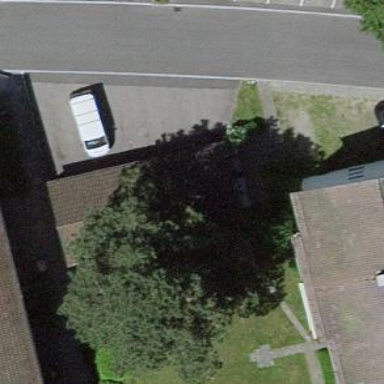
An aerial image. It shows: Garage building.